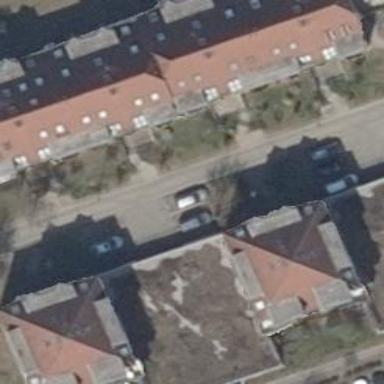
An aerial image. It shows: Living street.